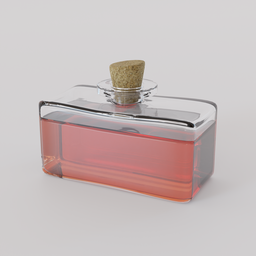
Label: tools